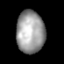
Tissue: prostate
Cell type: Fibroblasts
Senescence score: 0.684
Nuclear area (px): 1165
Mean DAPI intensity: 157.258